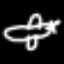
Label: airplane